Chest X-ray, PA view. Patient: 31 years old, sex F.
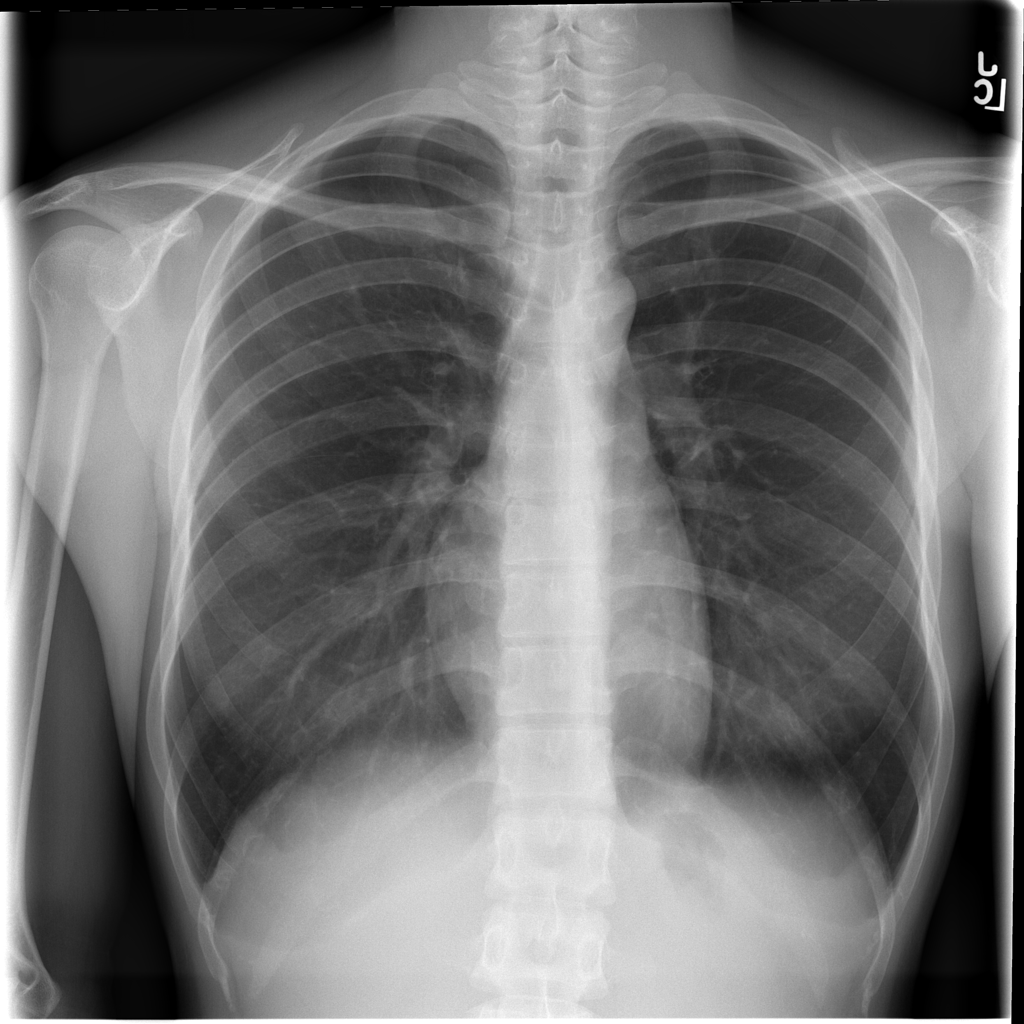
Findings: No Finding